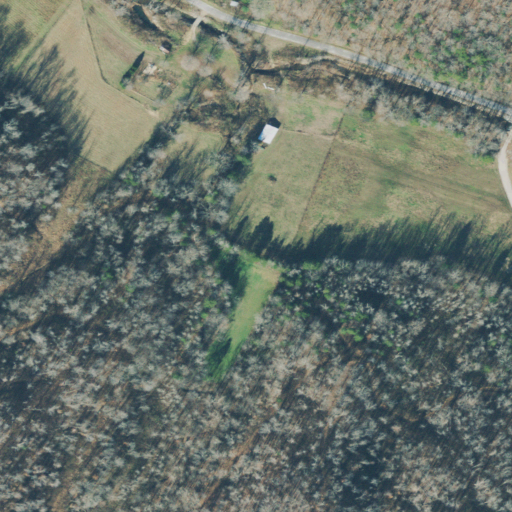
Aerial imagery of valley in Tennessee named Hill Hollow containing deciduous forest, pasture, open development, and low intensity development